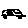
Label: car